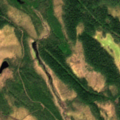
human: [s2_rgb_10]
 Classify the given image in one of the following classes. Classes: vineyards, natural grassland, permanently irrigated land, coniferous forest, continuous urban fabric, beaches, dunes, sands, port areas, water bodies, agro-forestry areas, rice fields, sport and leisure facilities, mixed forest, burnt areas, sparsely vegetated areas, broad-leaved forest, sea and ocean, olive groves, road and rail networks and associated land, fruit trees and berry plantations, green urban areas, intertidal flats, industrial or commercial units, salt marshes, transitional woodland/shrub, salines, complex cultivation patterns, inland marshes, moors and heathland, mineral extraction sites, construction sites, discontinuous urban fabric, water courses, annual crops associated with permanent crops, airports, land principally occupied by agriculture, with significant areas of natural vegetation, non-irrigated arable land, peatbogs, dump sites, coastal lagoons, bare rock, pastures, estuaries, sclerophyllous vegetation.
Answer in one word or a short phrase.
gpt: coniferous forest, mixed forest, transitional woodland/shrub